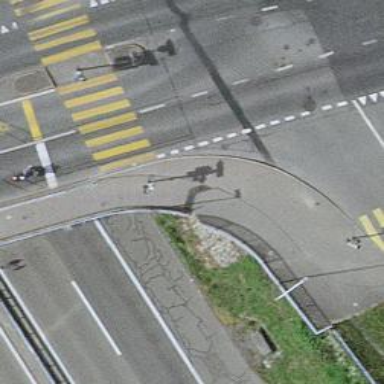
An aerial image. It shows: Regular kerb barrier.